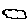
Label: cloud